Question: I have a python ride sharing google app which places pins on a map so that group members attending an event or a workplace can identify car pooling opportunities. I would like to add a snapshot feature to the pin but want to also make it possible to edit the snapshot sort of like "video effects" does in iChat, so that folks are more likely to be willing to put up a non-identifying snapshot of themselves.
Is there an existing app or library for photo effects (no video is involved) that could be added to my app? Or is there a generic name for the type of library I am seeking.
Actually, while entering tags I noticed ImageMagick. It looks like ImageMagick is a great candidate for my needs. What features of ImageMagick can I look for?
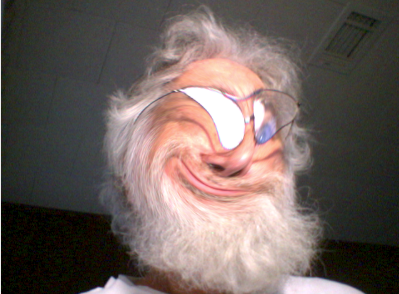
Answer: ImageMagick is probably the funniest way to go. IM is highly portable across operating systems, and many programing languages offer libraries to work with IM's API. For Python, you have a choice of three libraries:
- <URL>
ImageMagick also supports <URL>. Effects can be dynamically created, or you can create templated mask to apply to user photos.
Here's some examples of mask-generation, and composite effects, by using IM's command-line interface.
'''
# Create circle mask
convert -size 200x200 xc:white -draw 'circle 100,100 60,60' -blur 0x10 circle.jpg
# Apply effect
composite circle.jpg me.jpg -displace 15x15 me_circle.jpg
'''

'''
# Create mask with text
convert -size 200x200 -font Helvetica -pointsize 52 -background white -fill black label:'Stack
Overflow' -distort Arc 360 font.jpg
# Apply effect
composite font.jpg me.jpg -displace 15x15 me_font.jpg
'''